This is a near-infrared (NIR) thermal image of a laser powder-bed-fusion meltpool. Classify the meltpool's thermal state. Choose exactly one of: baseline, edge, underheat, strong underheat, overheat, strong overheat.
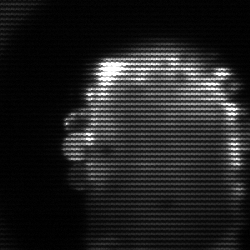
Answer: baseline